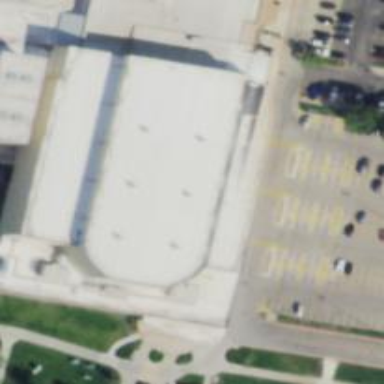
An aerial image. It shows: Ice rink designated for ice hockey under the category of leisure land.